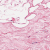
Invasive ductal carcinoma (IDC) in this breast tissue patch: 0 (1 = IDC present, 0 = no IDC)